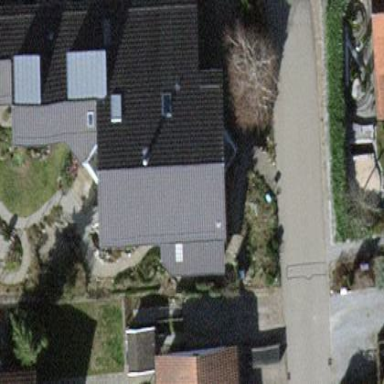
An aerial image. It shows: White house with gabled roof made of grey roof tiles.